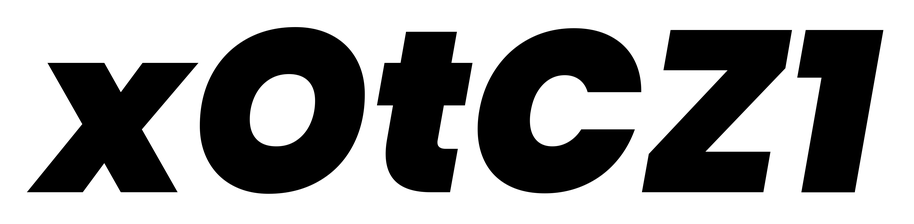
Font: Poppins-BlackItalic